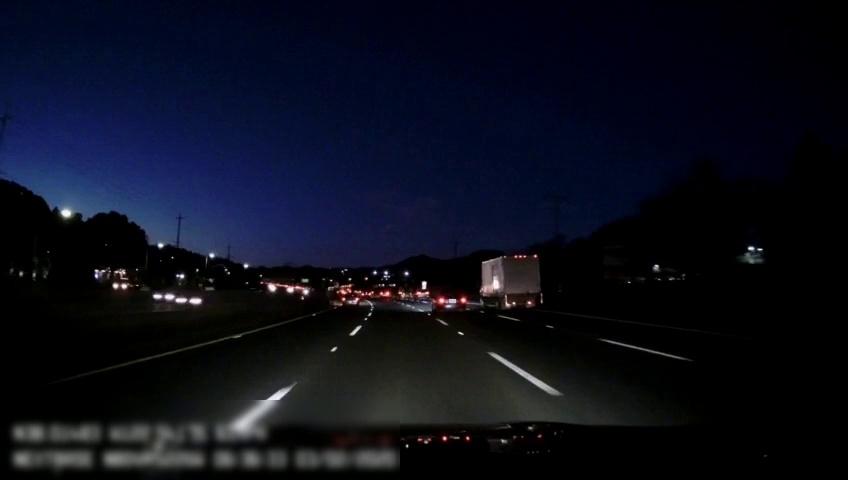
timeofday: Night
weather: Other
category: Drivable Space
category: Vehicles | Car
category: Vehicles | Truck
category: Vehicles | SUV
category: Vehicles | Car
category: Vehicles | Car
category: Vehicles | SUV
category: Vehicles | Car
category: Vehicles | Car
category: Lanes | Alternate Lane
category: Lanes | Current Lane
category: Lanes | Current Lane
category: Lanes | Alternate Lane
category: Lanes | Alternate Lane